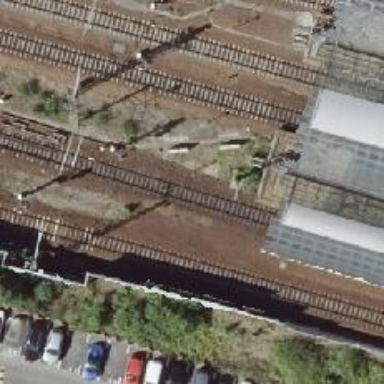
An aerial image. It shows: Railway signal.